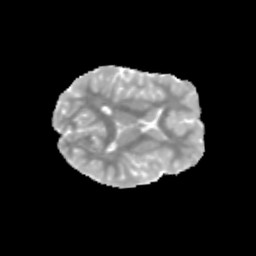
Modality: MD
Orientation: axial
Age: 11
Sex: female
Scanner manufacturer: siemens
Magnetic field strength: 3 T
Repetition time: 3.8 s
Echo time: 0.07 s